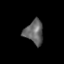
Tissue: lung
Cell type: Others
Senescence score: 0.1838
Nuclear area (px): 427
Mean DAPI intensity: 100.803